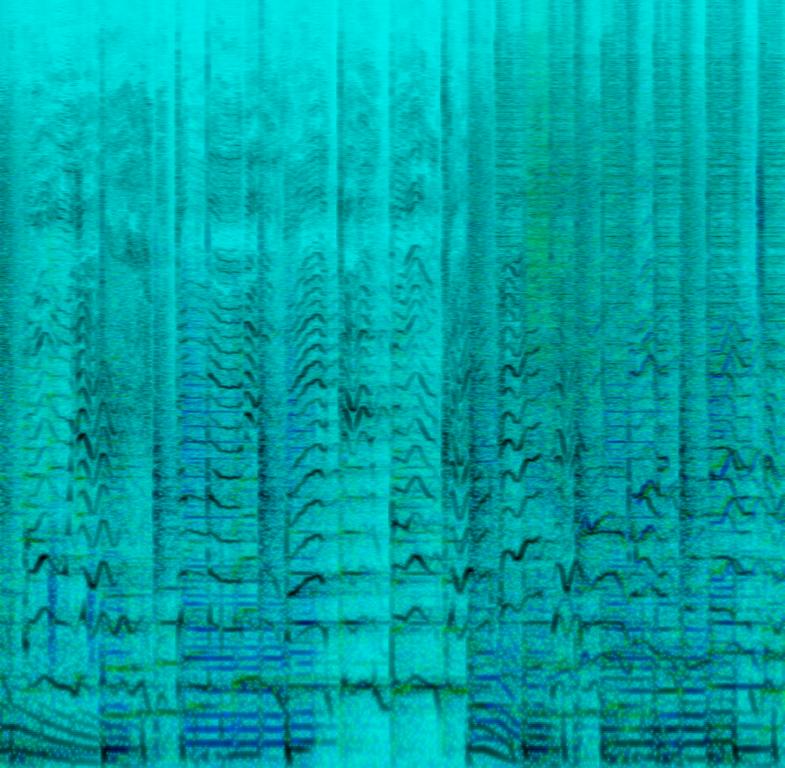
A female vocalist sings this chirpy song. The tempo is medium with a melodic electric guitar harmony, acoustic guitar lead, sprightly drumming, funky bass lines and peppy backup. The song is youthful, perky, cheerful, vivacious ,bubbly and in a foreign language.This song is teen pop/ Pop.